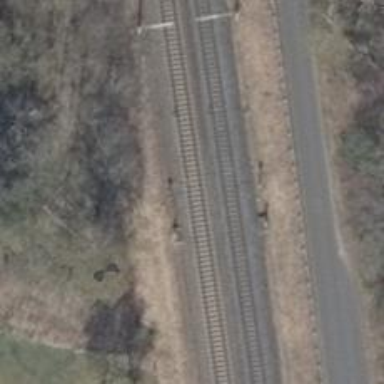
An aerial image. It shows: Railway signal.